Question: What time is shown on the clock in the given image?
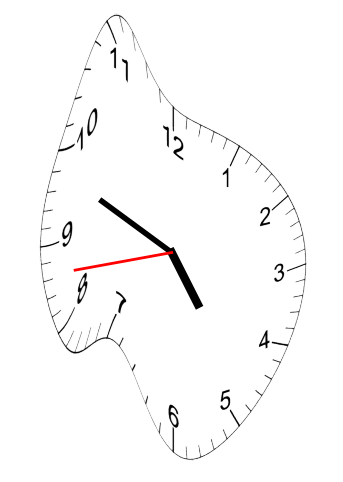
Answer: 04:48:43